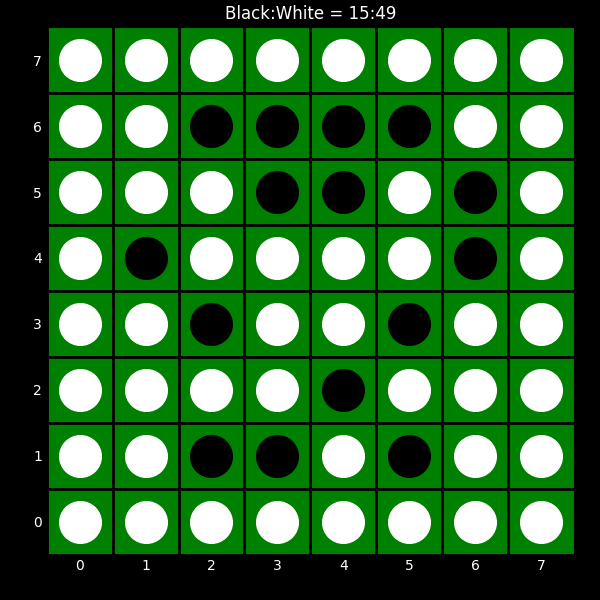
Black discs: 15
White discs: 49